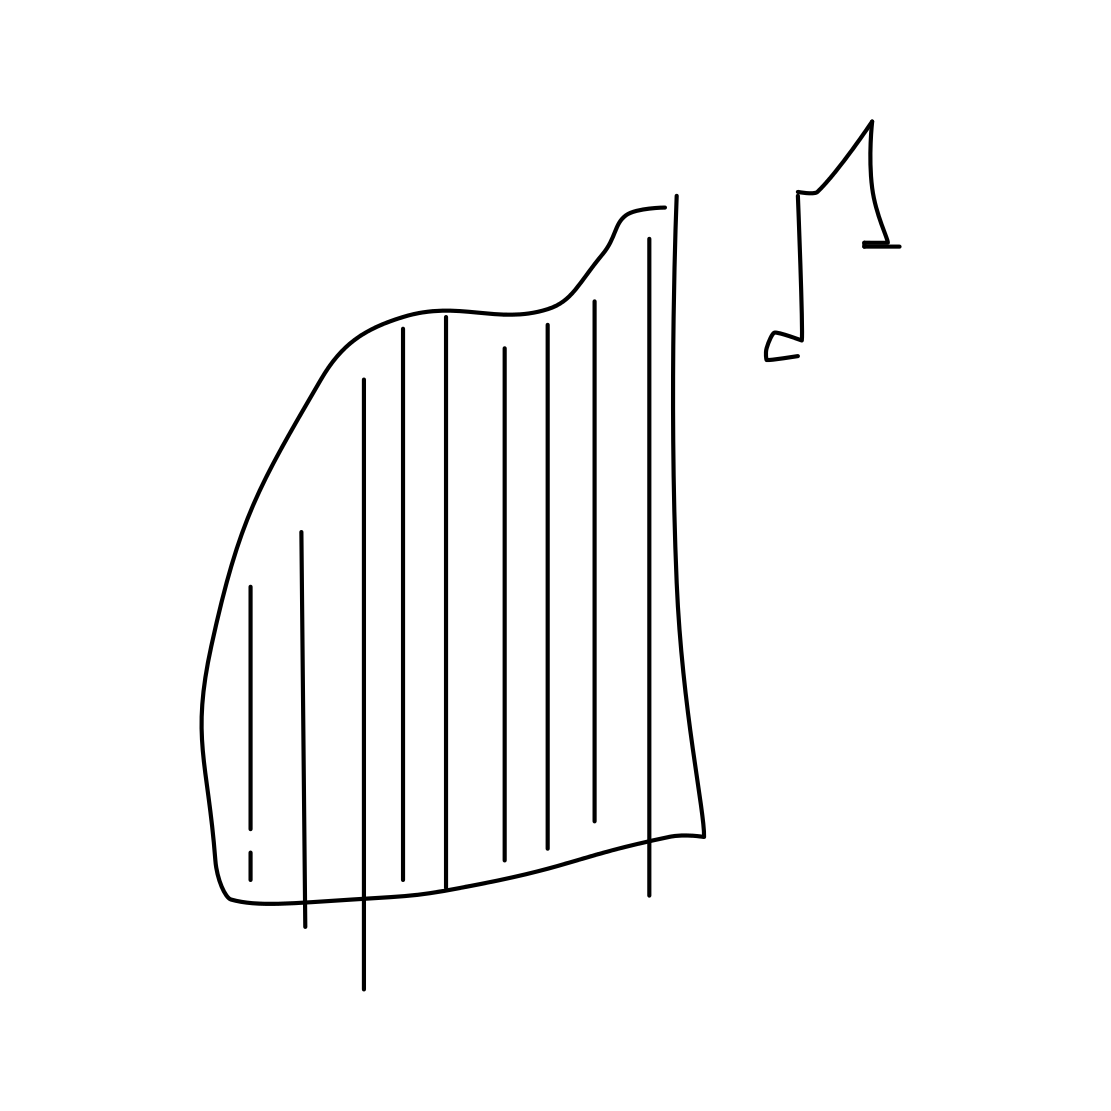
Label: harp